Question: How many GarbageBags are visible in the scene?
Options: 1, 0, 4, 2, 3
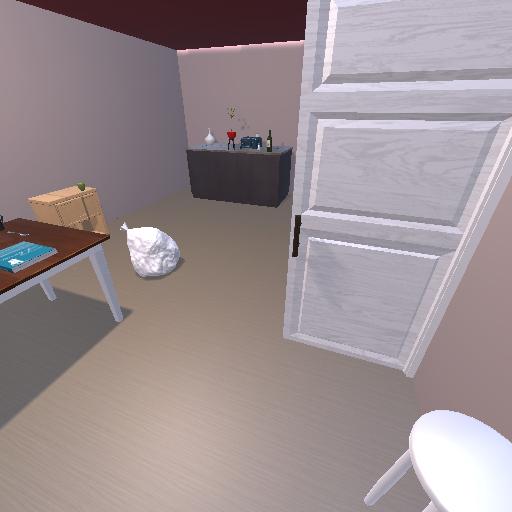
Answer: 1